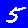
Digit: 5